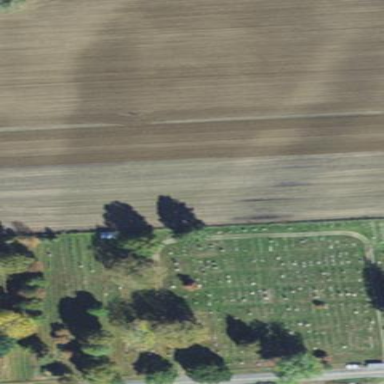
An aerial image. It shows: Cemetery.